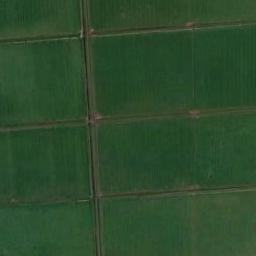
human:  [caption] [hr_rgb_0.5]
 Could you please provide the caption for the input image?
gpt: Eight neatly arranged green rectangular farm fields .

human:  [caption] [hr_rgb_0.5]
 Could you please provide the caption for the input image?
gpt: There are some green rectangular farmland .

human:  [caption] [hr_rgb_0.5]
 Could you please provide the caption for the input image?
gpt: There are many neat rows of rectangular farmlands .

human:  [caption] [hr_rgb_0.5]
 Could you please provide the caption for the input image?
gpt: Several green rectangular farmlands are arranged in neat rows .

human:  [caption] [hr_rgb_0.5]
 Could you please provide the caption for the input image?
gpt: There are some green rectangular farmlands .